Aerial crown-view tile of a tropical tree (Barro Colorado Island, Panama), acquired 20250124:
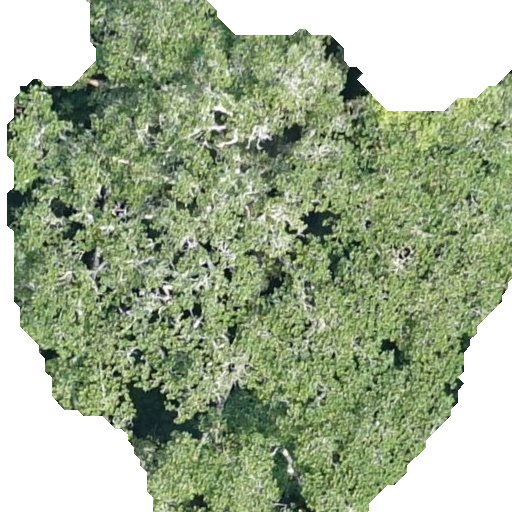
Species: Ficus insipida
GBIF accepted scientific name: Ficus insipida
Crown area: 315.367 m²